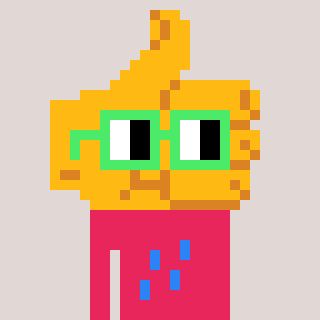
a pixel art character with square light green glasses, a thumbsup-shaped head and a redpinkish-colored body on a warm background